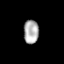
Tissue: prostate
Cell type: T cells
Senescence score: 0.753
Nuclear area (px): 349
Mean DAPI intensity: 174.688